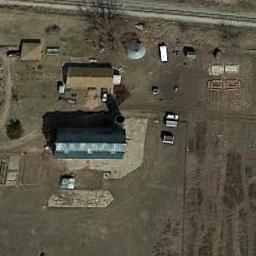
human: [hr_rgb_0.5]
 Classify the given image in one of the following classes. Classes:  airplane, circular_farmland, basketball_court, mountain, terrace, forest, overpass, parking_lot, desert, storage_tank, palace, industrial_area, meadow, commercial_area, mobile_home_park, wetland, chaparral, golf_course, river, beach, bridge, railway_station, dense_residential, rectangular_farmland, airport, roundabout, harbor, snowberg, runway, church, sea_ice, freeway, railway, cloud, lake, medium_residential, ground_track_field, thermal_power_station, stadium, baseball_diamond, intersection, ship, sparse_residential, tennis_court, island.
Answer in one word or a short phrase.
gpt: sparse_residential